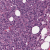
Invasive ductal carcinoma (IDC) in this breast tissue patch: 1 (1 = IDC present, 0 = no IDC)